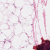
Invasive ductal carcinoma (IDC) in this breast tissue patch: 0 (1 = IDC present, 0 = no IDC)